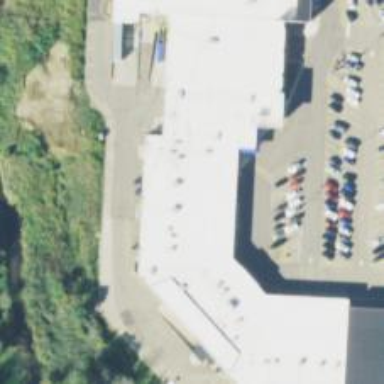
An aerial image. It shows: Healthcare clinic.